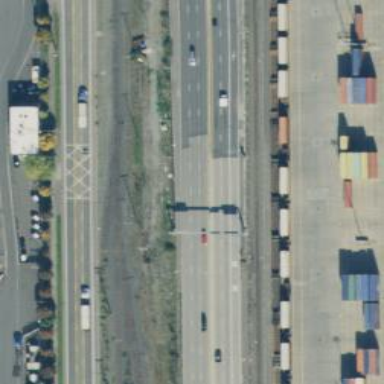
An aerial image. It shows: Unused railway yard.